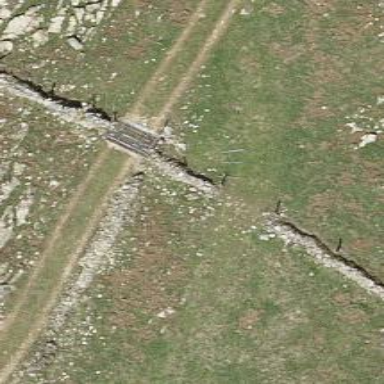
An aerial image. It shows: Cattle grid barrier.